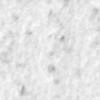
Label: no_change